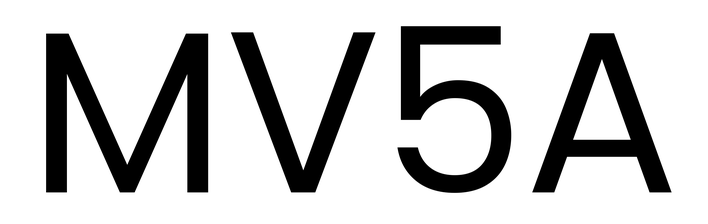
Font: Poppins-Regular